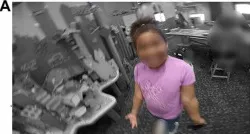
Key Moments in the Noticing Stations Case. Panels (A-E) display still images from the video of the group's entry into the makerspace, alongside a transcript of the group's verbal interactions that align with these frames.
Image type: radiology (ultrasound)